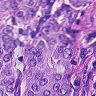
Metastatic tissue present: yes